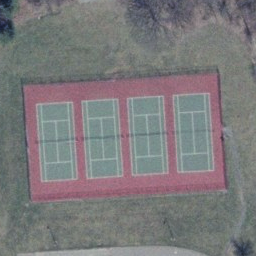
Label: tennis court